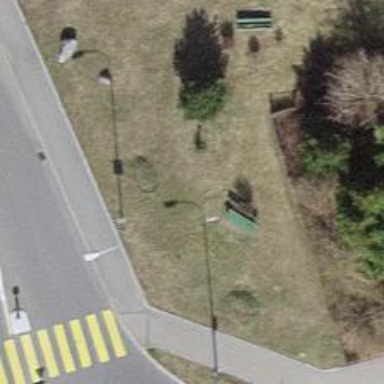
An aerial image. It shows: Bench.